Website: walmart
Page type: cart
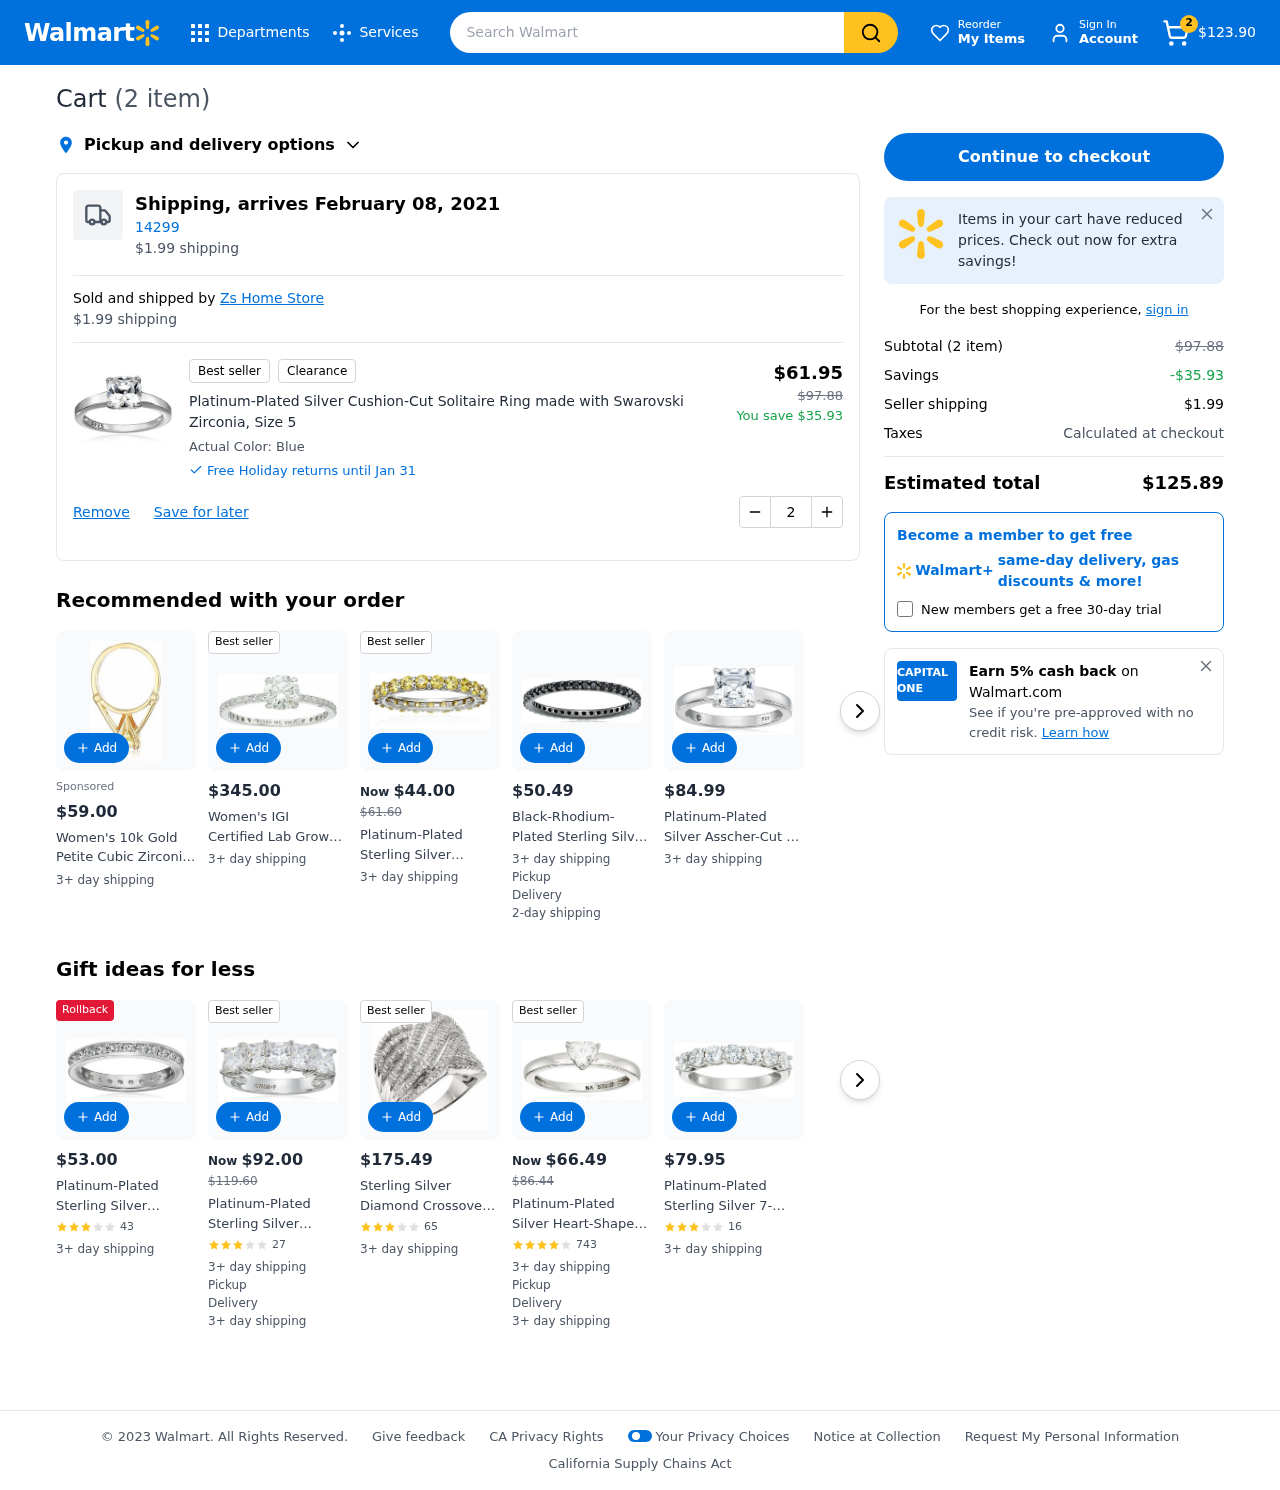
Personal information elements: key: PII_POSTCODE
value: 14299
Product elements: key: PRODUCT1_NAME
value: Platinum-Plated Silver Cushion-Cut Solitaire Ring made with Swarovski Zirconia, Size 5
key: PRODUCT1_PRICE
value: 61.95
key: PRODUCT1_QUANTITY
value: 2
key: PRODUCT1_ORIGINAL_PRICE
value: $97.88
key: PRODUCT1_SAVINGS
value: $35.93
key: PRODUCT1_SAVINGS
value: -$35.93
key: PRODUCT2_PRICE
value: $59.00
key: PRODUCT2_NAME
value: Women's 10k Gold Petite Cubic Zirconia Birthstone Ring Charm
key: PRODUCT3_PRICE
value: $345.00
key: PRODUCT3_NAME
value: Women's IGI Certified Lab Grown Diamond Solitaire Plus Engagement Ring 14k White Gold(1.0 CT.TW, I-J
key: PRODUCT4_PRICE
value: $44.00
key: PRODUCT4_ORIGINAL_PRICE
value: $61.60
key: PRODUCT4_NAME
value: Platinum-Plated Sterling Silver Golden Yellow All-Around Band Ring made with Swarovski Zirconia, Siz
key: PRODUCT5_PRICE
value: $50.49
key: PRODUCT5_NAME
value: Black-Rhodium-Plated Sterling Silver Swarovski Zirconia Black-Rhodium Round Cut All-Around Band Ring
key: PRODUCT6_PRICE
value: $84.99
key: PRODUCT6_NAME
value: Platinum-Plated Silver Asscher-Cut (2 cttw) Solitaire Ring made with Swarovski Zirconia, Size 7
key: PRODUCT7_PRICE
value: $53.00
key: PRODUCT7_NAME
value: Platinum-Plated Sterling Silver Swarovski Zirconia Channel Set All-Around Band Ring (1 cttw), Size 5
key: PRODUCT7_NUM_RATINGS
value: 43
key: PRODUCT8_PRICE
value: $92.00
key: PRODUCT8_ORIGINAL_PRICE
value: $119.60
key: PRODUCT8_NAME
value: Platinum-Plated Sterling Silver Princess-Cut 5-Stone Ring made with Swarovski Zirconia (3 cttw), Siz
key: PRODUCT8_NUM_RATINGS
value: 27
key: PRODUCT9_PRICE
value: $175.49
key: PRODUCT9_NAME
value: Sterling Silver Diamond Crossover Band Ring (1 cttw), Size 7
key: PRODUCT9_NUM_RATINGS
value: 65
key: PRODUCT10_PRICE
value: $66.49
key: PRODUCT10_ORIGINAL_PRICE
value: $86.44
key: PRODUCT10_NAME
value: Platinum-Plated Silver Heart-Shape (1/2 cttw) Solitaire Ring made with Swarovski Zirconia, Size 8
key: PRODUCT10_NUM_RATINGS
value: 743
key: PRODUCT11_PRICE
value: $79.95
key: PRODUCT11_NAME
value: Platinum-Plated Sterling Silver 7-Stone Ring made with Swarovski Zirconia (1 cttw), Size 7
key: PRODUCT11_NUM_RATINGS
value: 16
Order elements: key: ORDER_NUM_ITEMS
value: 2
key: ORDER_NUM_ITEMS
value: (2 item)
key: ORDER_SUBTOTAL
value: $123.90
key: ORDER_DELIVERY_DATE
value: Shipping, arrives February 08, 2021
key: ORDER_SHIPPING_COST
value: $1.99
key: ORDER_TOTAL
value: $125.89
Search elements: key: HEADER_SEARCH
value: Search Walmart